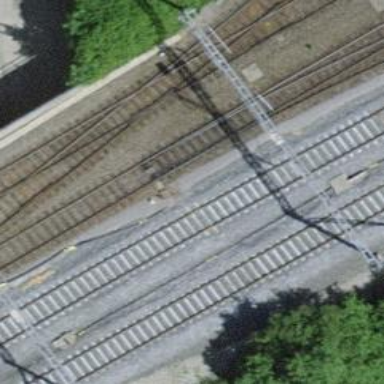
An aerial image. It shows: Single-track railway with electrified contact lines.